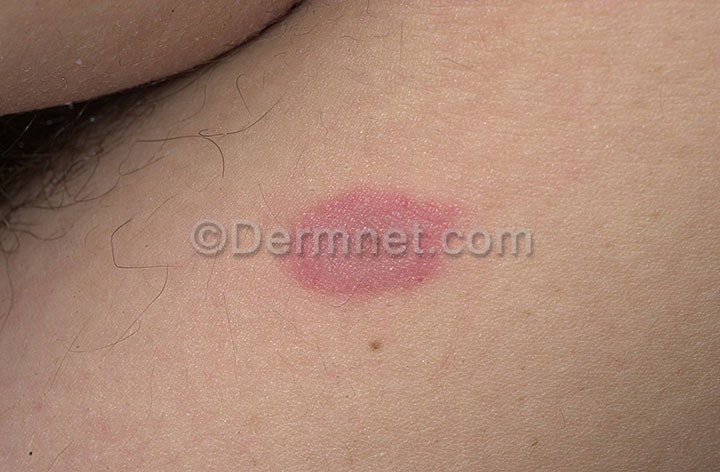
Disease: Vasculitis Photos